Current action and preconditions to check: trajectory_clear

Your task: For each precondition in the list above, predict whether it will hold at this action.

Consider the current scene as observed from the mobile robot's camera, and analyze the predicted future states of all dynamic agents (e.g., people, animals, vehicles, or any moving entities) within the NEXT SECOND.

IMPORTANT: Only answer "very likely" if you are absolutely certain—based on strong, clear evidence—that a dynamic agent will violate the precondition in the predicted future state. Do NOT answer "very likely" for unlikely, ambiguous, or low-probability risks.

Ask yourself for each precondition: Is there a high probability, with clear and convincing evidence, that the predicted future states of any dynamic agent will interfere with the predicted future state of the currently executing action within the NEXT SECOND, causing that precondition to fail?

Assess the risk level based on these predictions. Use "likely" or "very likely" if motions create a clear risk of interference.

Use "neutral" or "improbable" if agents are nearby but their predicted paths are clearly diverging or non-conflicting.

Failure Risk Categories: "very improbable", "improbable", "neutral", "likely", "very likely"

Answer Format: Output ONLY the probability_of_failure value from these categories: "very improbable", "improbable", "neutral", "likely", "very likely"

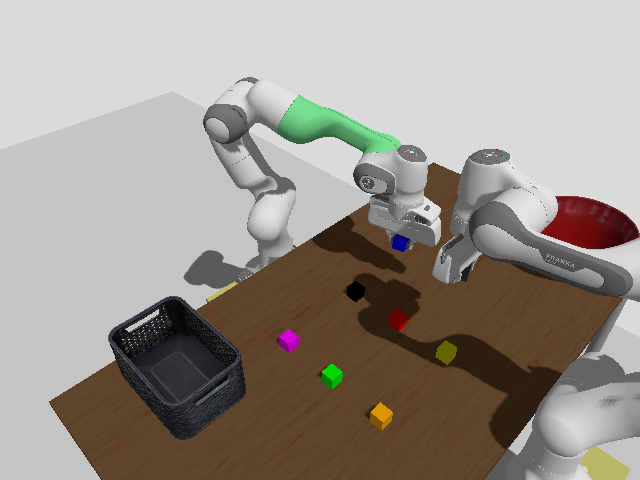

Answer: improbable